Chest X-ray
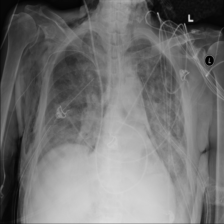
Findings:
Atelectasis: negative
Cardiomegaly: negative
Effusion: negative
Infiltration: positive
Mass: negative
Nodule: negative
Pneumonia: negative
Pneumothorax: negative
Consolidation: negative
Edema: negative
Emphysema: negative
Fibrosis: negative
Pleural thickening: negative
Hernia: negative